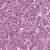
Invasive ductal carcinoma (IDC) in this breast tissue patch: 1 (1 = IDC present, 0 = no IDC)